Question: I have a table that is wider than the extwidth of my document. (I don't want to change the extwidth.)
I want to force the table to be fitted in extwidth by wrapping the last (rightest column) column's text.
This is my code for my table:
'''
egin{table*}[!t]
\caption{Extracted Features used in Meta-Learning} \label{sample-features}
\label{tbl:features}
egin{center}
egin{tabular*}{0.95 extwidth,center}{|l||l|}
{ extbf{FEATURE}} &{ extbf{DESCRIPTION}} \
\hline \
n.examples & Number of examples \
n.attrs & Number of attributes \
prop.symbolic.attrs & Proportion of symbolic attributes \
prop.missing.values & Proportion of missing values \
class.entropy & Class entropy \
avg.mutual.information & Average mutual information \
prop.h.outlier & Proportion of continuous attributes with outliers \
avg.attr.entropy & Average attribute entropy \
avg.symb.pair.mutual.infor & Average mutual information between pairs of symbolic attributes \
avg.abs.attr.correlation & Average absolute correlation between continuous attributes \
avg.skewness & Mean skewness of attributes \
avg.abs.skewness & Mean absolute skewness of attributes \
avg.kurtosis & Mean kurtosis of attributes \
canonical.correlation.best.linear.combination & Canonical correlation of the best linear combination of attributes to distinguish between classes \
relative.prop.best.linear.combination & Proportion of the total discrimination power explained by the best linear combination \
\end{tabular*}
\end{center}
\end{table*}
'''
The result of this code is the following document:

The part in the right side of the red line (added by myself) should be wrapped.
Any help?
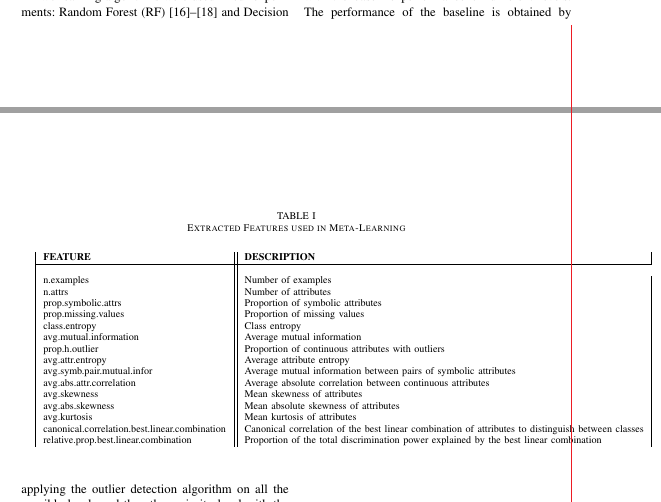
Answer: Here is an answer. I hope it can help you:
Using package 'tabularx' as follows:
'''
\usepackage{tabularx,booktabs}
.
.
.
\begin{table*}[!t]
\caption{Caption}
\label{tbl:tbl}
\centering
\begin{tabularx}{\textwidth}{X X}
\toprule
Item 1 & Item 2 \\
\midrule
Item 1 description & Item 2 description \\
.
.
.
\bottomrule
\end{tabularx}
\end{table*}
'''
In my case the solution is as follows:
'''
\begin{table*}[!t]
\caption{Extracted Features used in Meta-Learning} \label{sample-features}
\label{tbl:features}
\centering
\begin{tabularx}{0.95\textwidth}{|X||X|}
\toprule
{\textbf{FEATURE}} &{\textbf{DESCRIPTION}} \\
\midrule
n.examples & Number of examples \\
n.attrs & Number of attributes \\
prop.symbolic.attrs & Proportion of symbolic attributes \\
prop.missing.values & Proportion of missing values \\
class.entropy & Class entropy \\
avg.mutual.information & Average mutual information \\
prop.h.outlier & Proportion of continuous attributes with outliers \\
avg.attr.entropy & Average attribute entropy \\
avg.symb.pair.mutual.infor & Average mutual information between pairs of symbolic attributes \\
avg.abs.attr.correlation & Average absolute correlation between continuous attributes \\
avg.skewness & Mean skewness of attributes \\
avg.abs.skewness & Mean absolute skewness of attributes \\
avg.kurtosis & Mean kurtosis of attributes \\
canonical.correlation.best.linear.combination & Canonical correlation of the best linear combination of attributes to distinguish between classes \\
relative.prop.best.linear.combination & Proportion of the total discrimination power explained by the best linear combination \\
\bottomrule
\end{tabularx}
\end{table*}
'''